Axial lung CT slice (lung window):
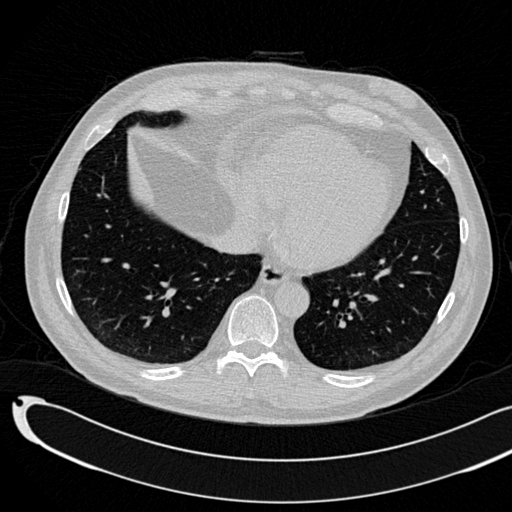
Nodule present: no